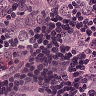
Metastatic tissue present: yes